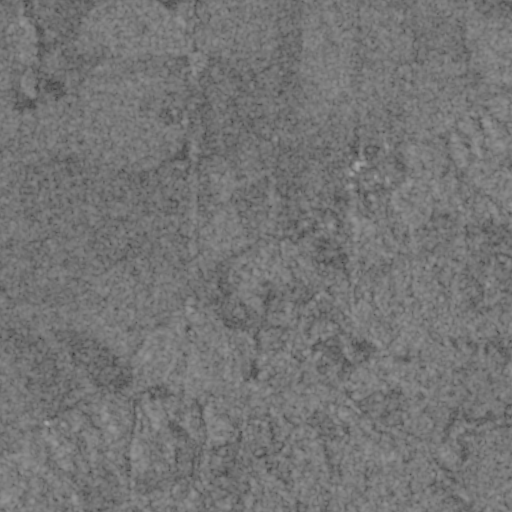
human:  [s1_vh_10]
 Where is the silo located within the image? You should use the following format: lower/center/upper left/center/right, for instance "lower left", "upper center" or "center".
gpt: The silo is located in the upper right of the image.
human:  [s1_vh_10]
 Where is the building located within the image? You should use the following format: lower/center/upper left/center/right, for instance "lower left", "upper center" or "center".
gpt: The building is located in the upper right of the image.
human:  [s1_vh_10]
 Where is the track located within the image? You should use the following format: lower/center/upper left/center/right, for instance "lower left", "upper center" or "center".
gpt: There is no track in the image.

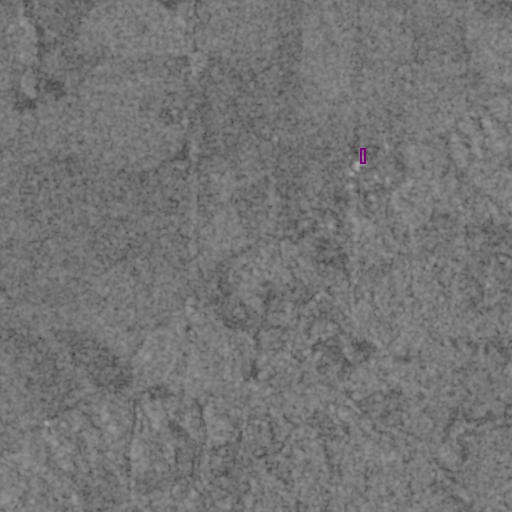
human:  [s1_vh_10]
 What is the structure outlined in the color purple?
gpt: The structure outlined in purple is a building.
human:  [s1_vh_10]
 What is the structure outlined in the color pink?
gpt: There is no pink outline.